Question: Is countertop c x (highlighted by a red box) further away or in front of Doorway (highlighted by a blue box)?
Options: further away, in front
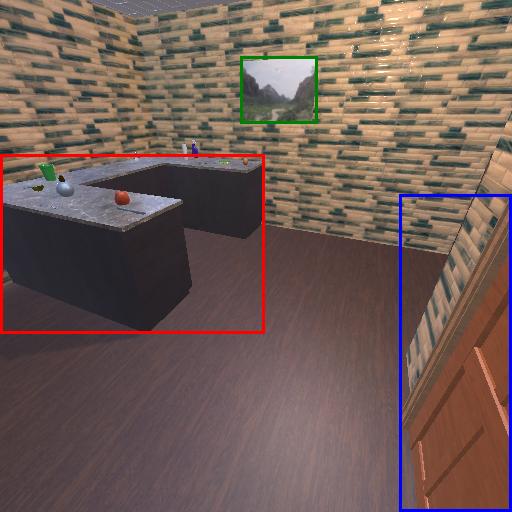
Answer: further away